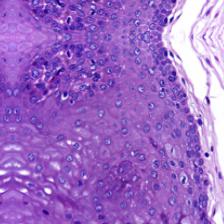
Diagnosis: Normal